Question: I have a 'ZedGraph' control in my WinForm with a 'zedGraphControl1_MouseClick' Event. When I click on a Point the 'FindNearestPoint' of my Pane finds the point and focuses a row in my 'DataGridView'.
Now when I click on some Points this happens:

Why do these lines not disappear? All I do is click once on it, it's like if I wanted to Zoom...
Anyone else has this Problem??
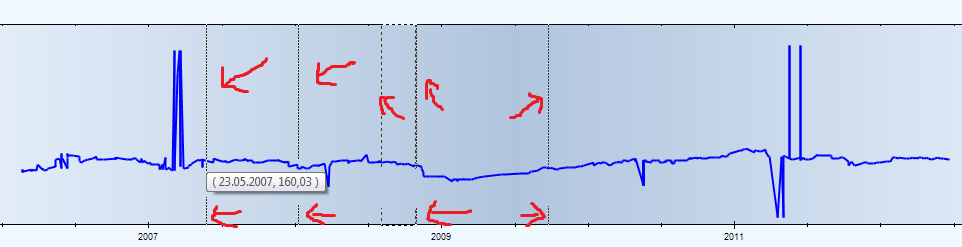
Answer: I solved it by just disabling both vertical and horizontal zoom. Like that there are no lines nor more....